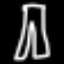
Label: pants